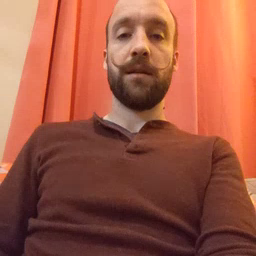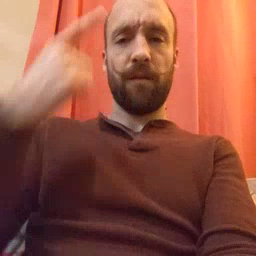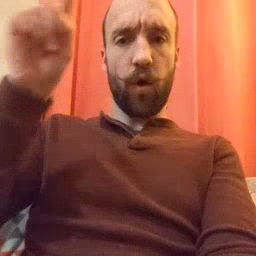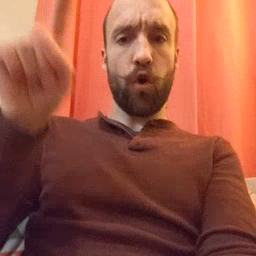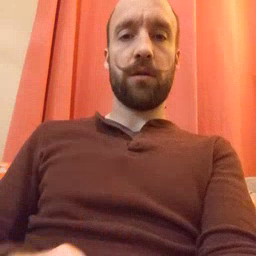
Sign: for